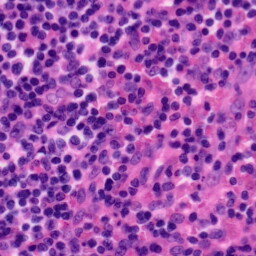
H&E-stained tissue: Tonsil